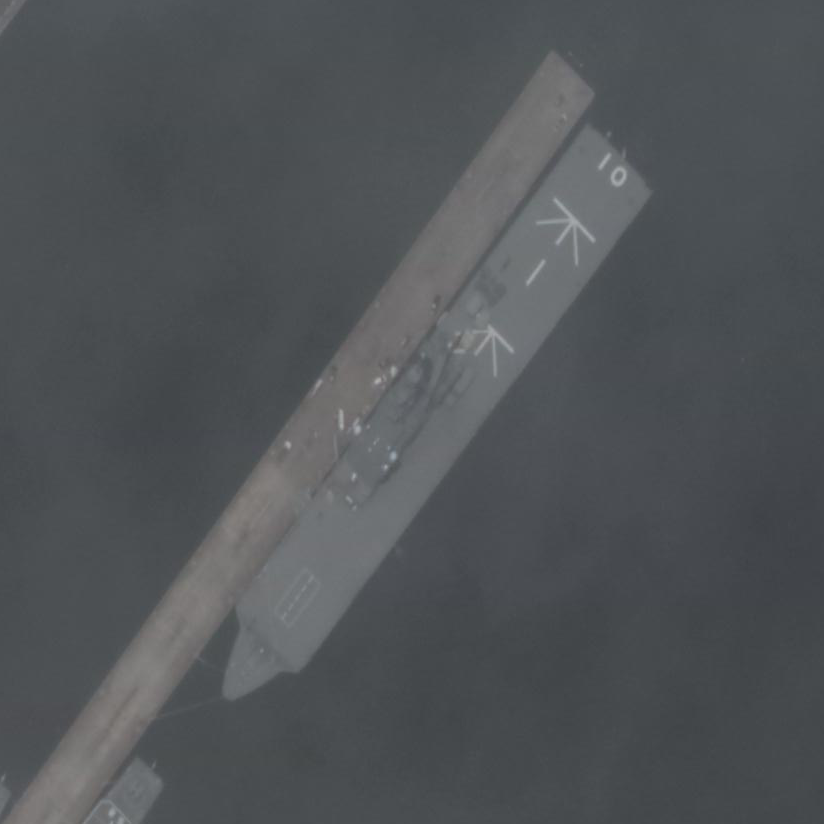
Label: Osumi-class_landing_ship